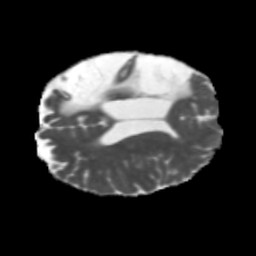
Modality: MD
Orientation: axial
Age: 49
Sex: male
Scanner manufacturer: siemens
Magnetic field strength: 3 T
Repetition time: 5.47 s
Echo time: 0.0854 s